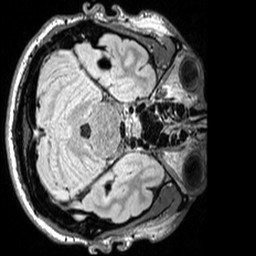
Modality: FLAIR
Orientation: axial
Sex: male